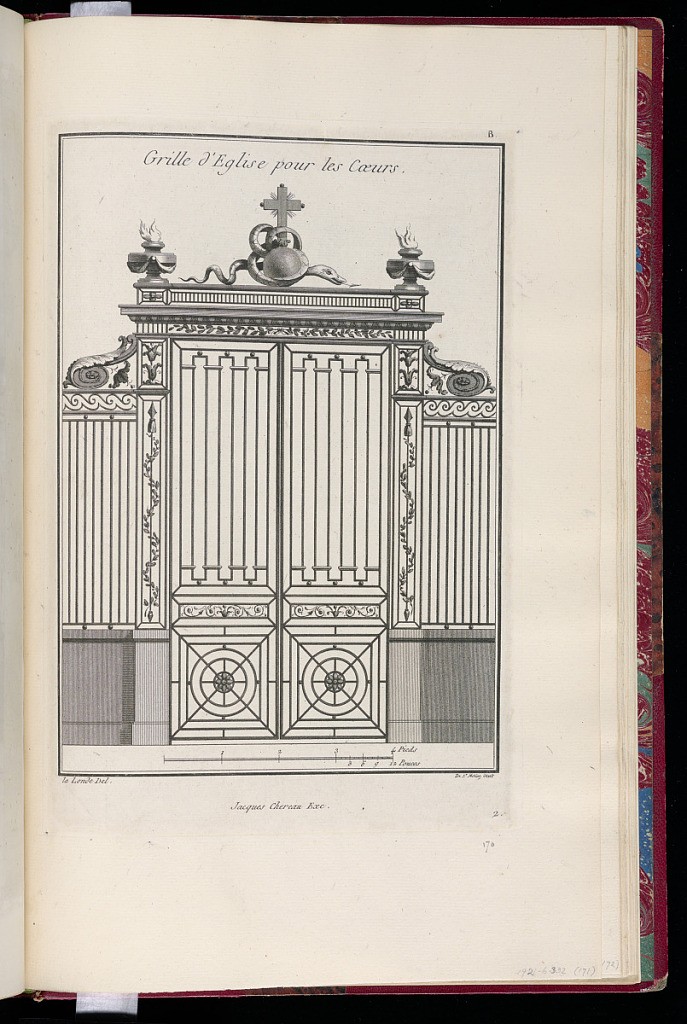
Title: Grille d'Eglise pour les Coeurs
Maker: Richard de Lalonde, French, active 1780–96
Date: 1789
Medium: Etching on off-white laid paper
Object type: Print
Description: Design for an iron gate, decorated with a cross at top with a sphere encircled by a serpent, and with flaming urns on the side. The plate is signed and numbered.